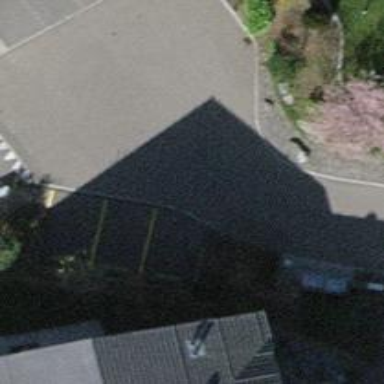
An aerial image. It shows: Residential road with asphalt surface and no sidewalks.